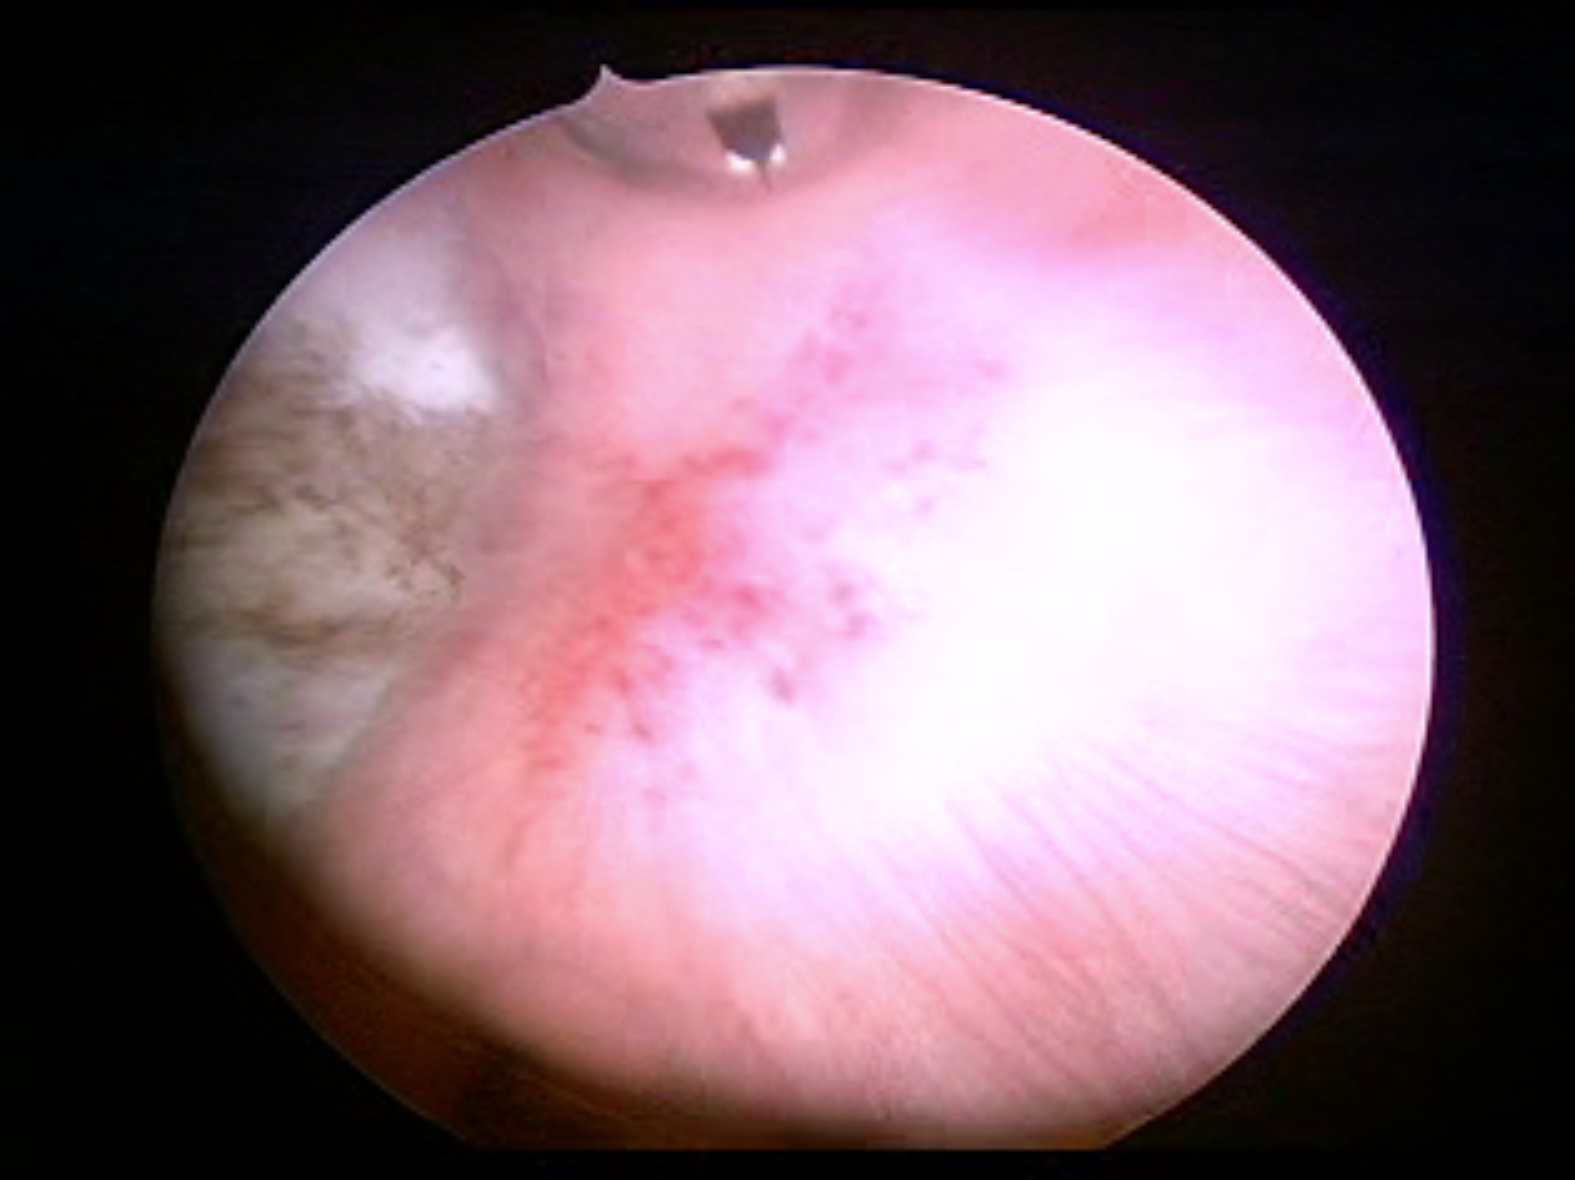
Modality: WLC
Class: Malignant
Subclass: LowGradePapillary
Lesion: L1
Stage: Ta
Morphology: Non-papillary
Bladder cancer association: Yes